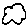
Label: cloud